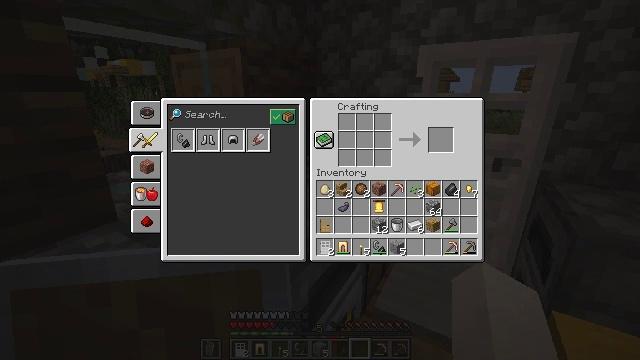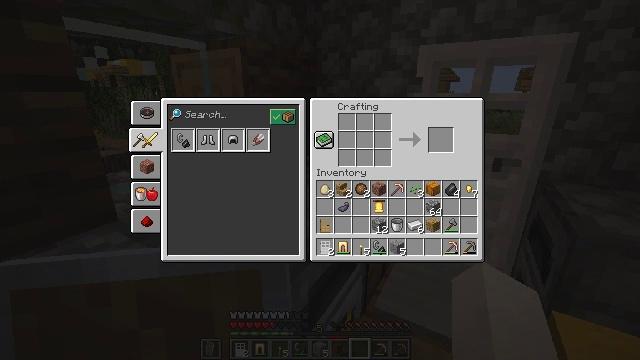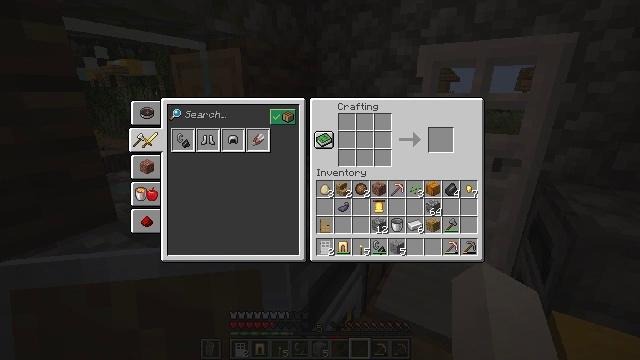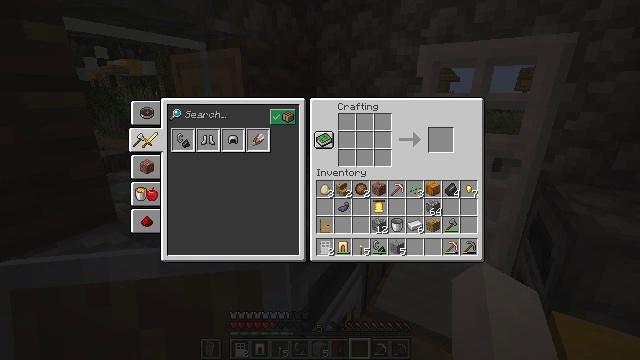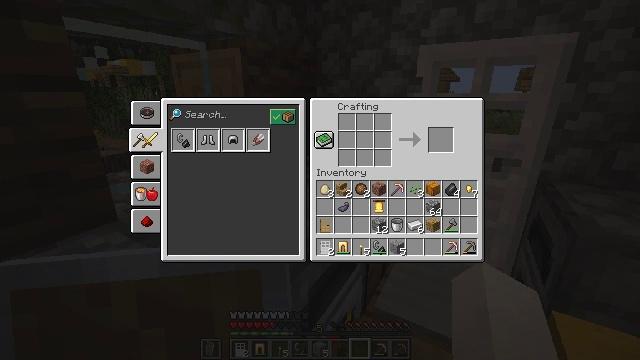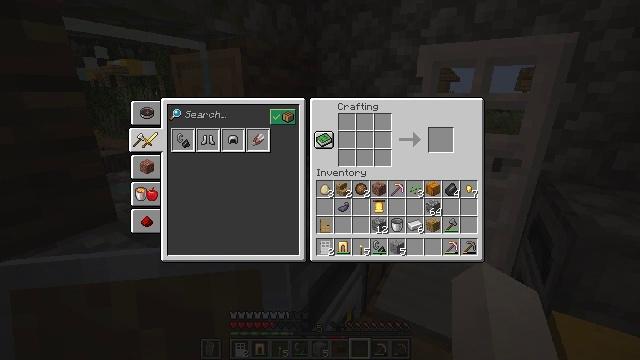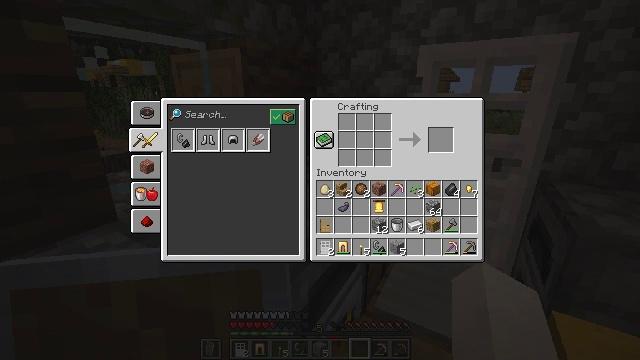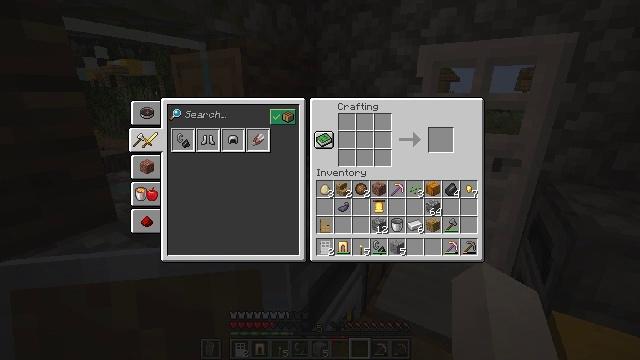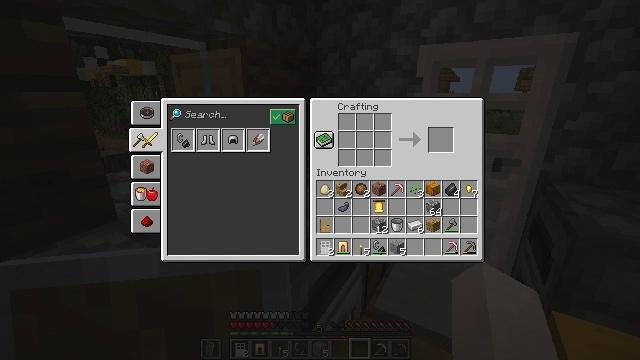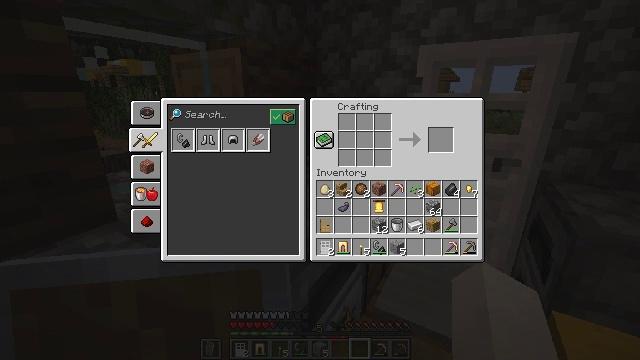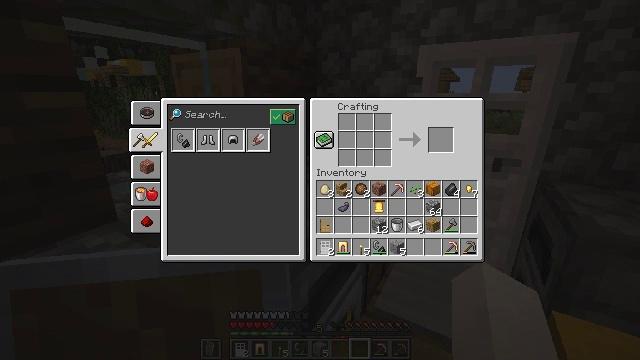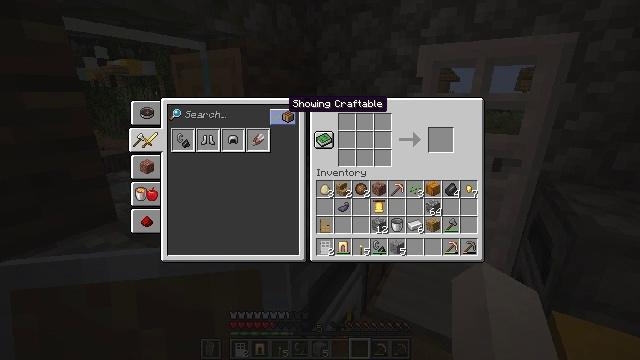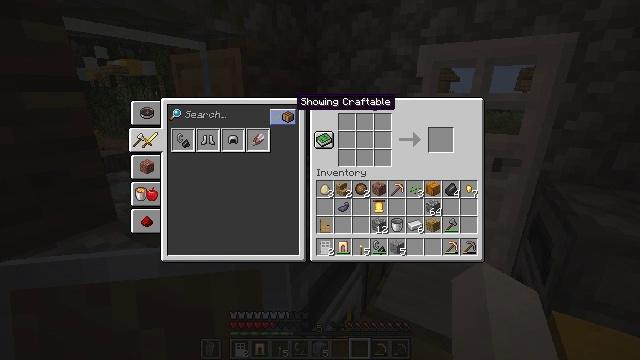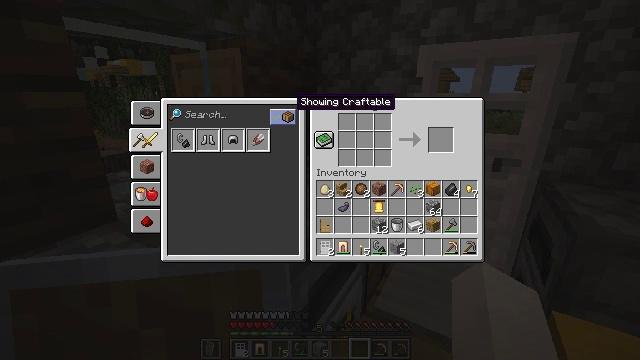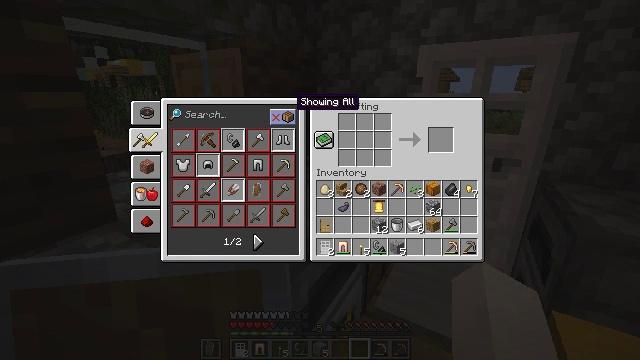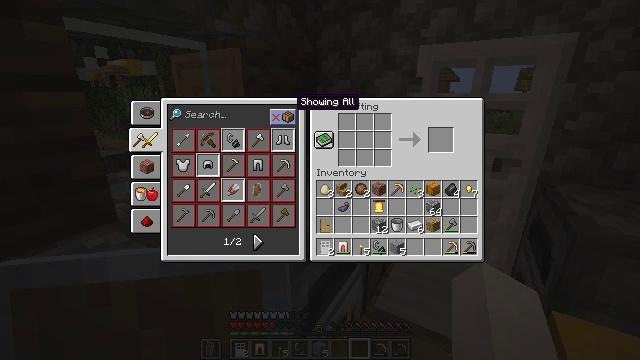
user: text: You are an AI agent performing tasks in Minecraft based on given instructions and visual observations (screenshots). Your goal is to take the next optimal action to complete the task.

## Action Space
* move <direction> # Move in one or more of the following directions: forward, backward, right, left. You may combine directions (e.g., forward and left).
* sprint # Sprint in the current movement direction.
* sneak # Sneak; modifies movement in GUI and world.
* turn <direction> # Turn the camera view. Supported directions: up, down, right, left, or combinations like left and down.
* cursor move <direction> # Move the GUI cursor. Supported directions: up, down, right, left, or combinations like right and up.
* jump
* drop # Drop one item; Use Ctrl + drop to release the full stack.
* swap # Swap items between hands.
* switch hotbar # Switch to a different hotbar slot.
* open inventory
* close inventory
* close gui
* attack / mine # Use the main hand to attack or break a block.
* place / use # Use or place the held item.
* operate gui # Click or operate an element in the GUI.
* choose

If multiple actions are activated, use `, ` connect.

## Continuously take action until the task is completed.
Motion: motion action
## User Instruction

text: Gather oak logs from trees.
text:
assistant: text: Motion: attack / mine
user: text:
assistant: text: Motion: attack / mine
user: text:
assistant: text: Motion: turn right
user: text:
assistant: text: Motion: turn right and up
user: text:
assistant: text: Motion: turn right
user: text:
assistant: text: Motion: turn right
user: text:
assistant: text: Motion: turn right
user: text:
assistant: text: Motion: no_op
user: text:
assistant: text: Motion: no_op
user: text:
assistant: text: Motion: no_op
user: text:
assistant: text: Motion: turn right
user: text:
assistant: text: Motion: turn right
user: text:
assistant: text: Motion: no_op
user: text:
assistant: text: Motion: attack / mine
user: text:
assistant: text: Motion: attack / mine
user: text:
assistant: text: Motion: attack / mine
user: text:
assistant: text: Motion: attack / mine
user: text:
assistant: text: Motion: no_op
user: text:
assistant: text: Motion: no_op
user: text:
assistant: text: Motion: no_op
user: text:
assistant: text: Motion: no_op
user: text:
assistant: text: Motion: no_op
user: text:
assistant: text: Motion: no_op
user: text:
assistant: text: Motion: no_op
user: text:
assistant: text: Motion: no_op
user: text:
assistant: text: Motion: no_op
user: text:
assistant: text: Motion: no_op
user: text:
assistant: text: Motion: no_op
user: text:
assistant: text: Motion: no_op
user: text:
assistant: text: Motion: turn left